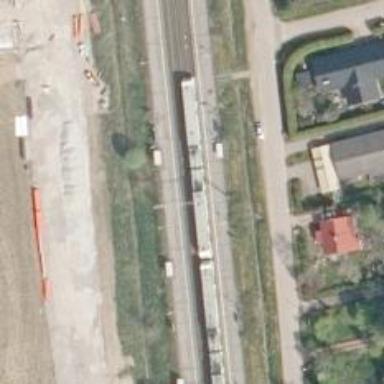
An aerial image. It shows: Close-up of railway platform edge.